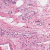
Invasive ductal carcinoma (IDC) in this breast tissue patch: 0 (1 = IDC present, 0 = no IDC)